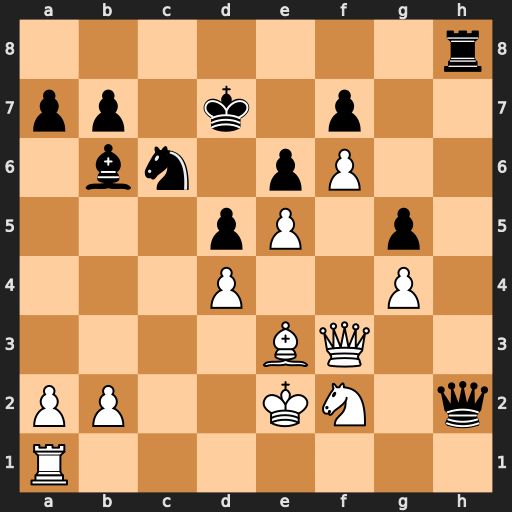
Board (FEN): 7r/pp1k1p2/1bn1pP2/3pP1p1/3P2P1/4BQ2/PP2KN1q/R7
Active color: w
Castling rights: -
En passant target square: -
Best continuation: Rh1 Qxh1 Nxh1